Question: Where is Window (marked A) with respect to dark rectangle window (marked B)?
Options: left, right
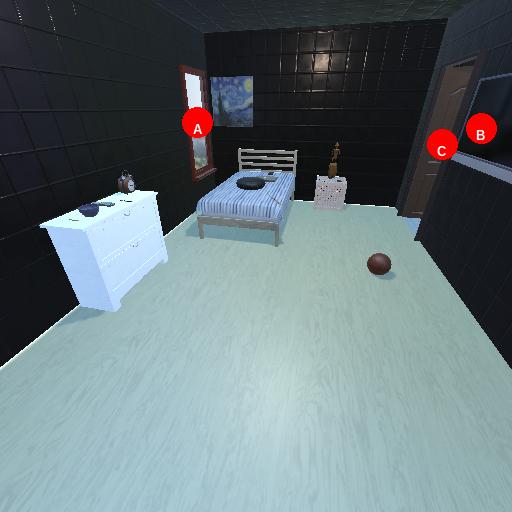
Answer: left